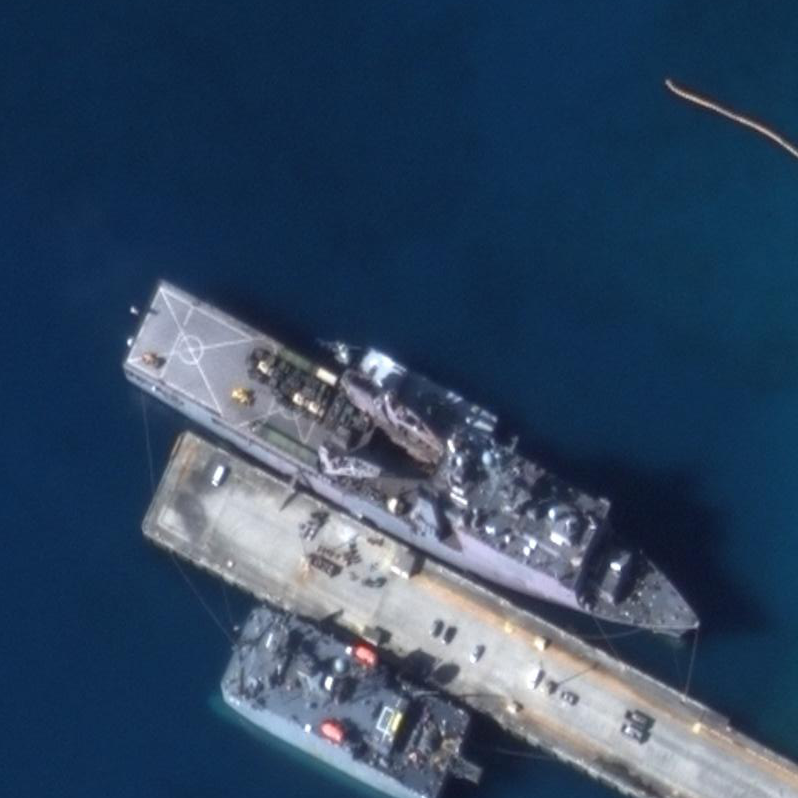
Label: combat